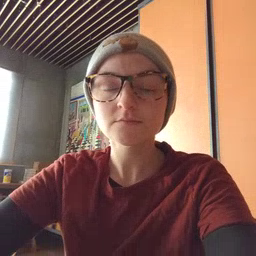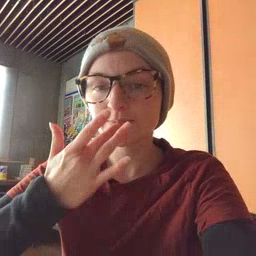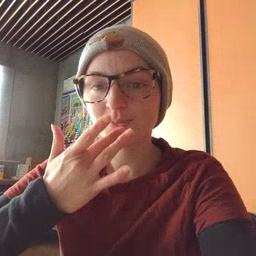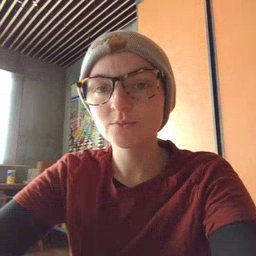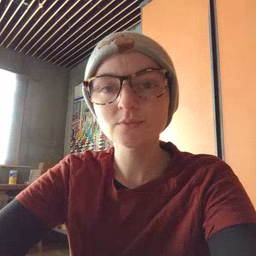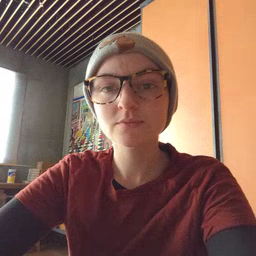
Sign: taste